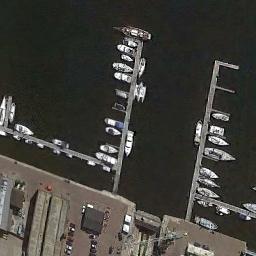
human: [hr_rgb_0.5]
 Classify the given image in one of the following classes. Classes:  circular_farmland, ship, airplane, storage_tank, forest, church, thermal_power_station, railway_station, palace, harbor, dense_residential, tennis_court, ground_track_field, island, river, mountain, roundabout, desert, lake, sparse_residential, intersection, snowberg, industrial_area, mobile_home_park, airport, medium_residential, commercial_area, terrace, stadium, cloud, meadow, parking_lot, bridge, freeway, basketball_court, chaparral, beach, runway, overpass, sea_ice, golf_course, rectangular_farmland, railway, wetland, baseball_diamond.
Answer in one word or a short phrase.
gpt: harbor